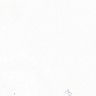
Metastatic tissue present: no